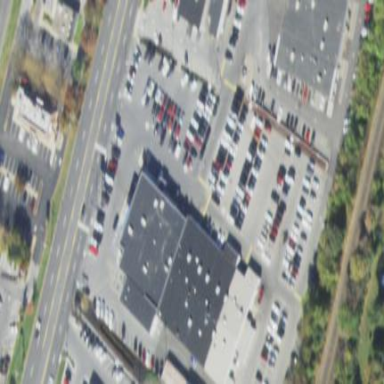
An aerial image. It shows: Building housing car shop.